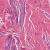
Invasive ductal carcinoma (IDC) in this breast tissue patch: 0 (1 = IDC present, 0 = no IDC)